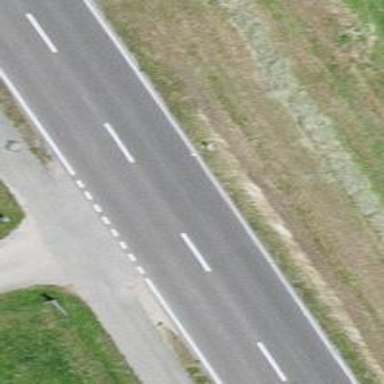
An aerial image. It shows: Secondary road with asphalt surface.